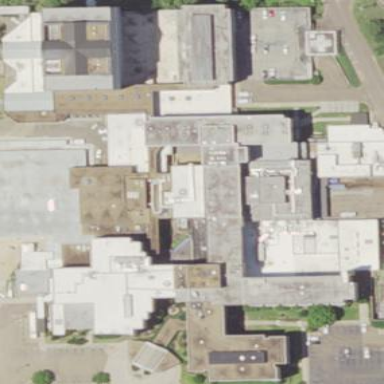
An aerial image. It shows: Hospital building.